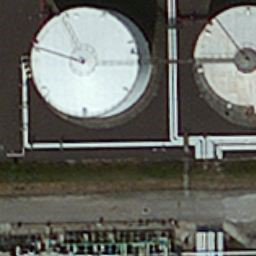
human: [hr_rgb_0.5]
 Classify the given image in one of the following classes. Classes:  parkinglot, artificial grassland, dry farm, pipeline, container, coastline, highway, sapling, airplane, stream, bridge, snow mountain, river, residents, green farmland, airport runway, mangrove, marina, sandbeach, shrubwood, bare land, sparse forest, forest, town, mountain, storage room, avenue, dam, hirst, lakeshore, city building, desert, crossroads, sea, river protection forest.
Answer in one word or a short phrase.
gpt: storage room